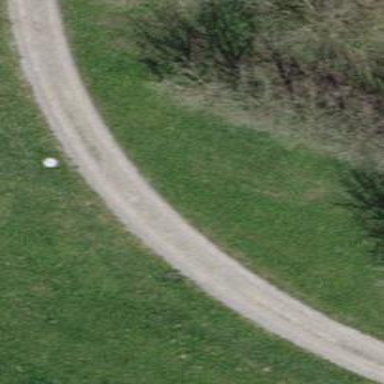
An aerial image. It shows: Track with grade 3 surface.